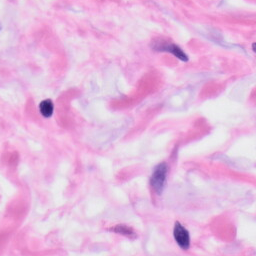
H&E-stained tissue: Skin